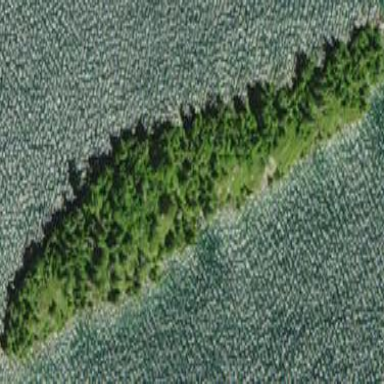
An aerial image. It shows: Islet.